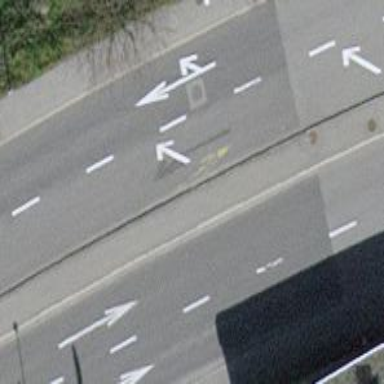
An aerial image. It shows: Secondary road with asphalt surface and sidewalks on both sides.